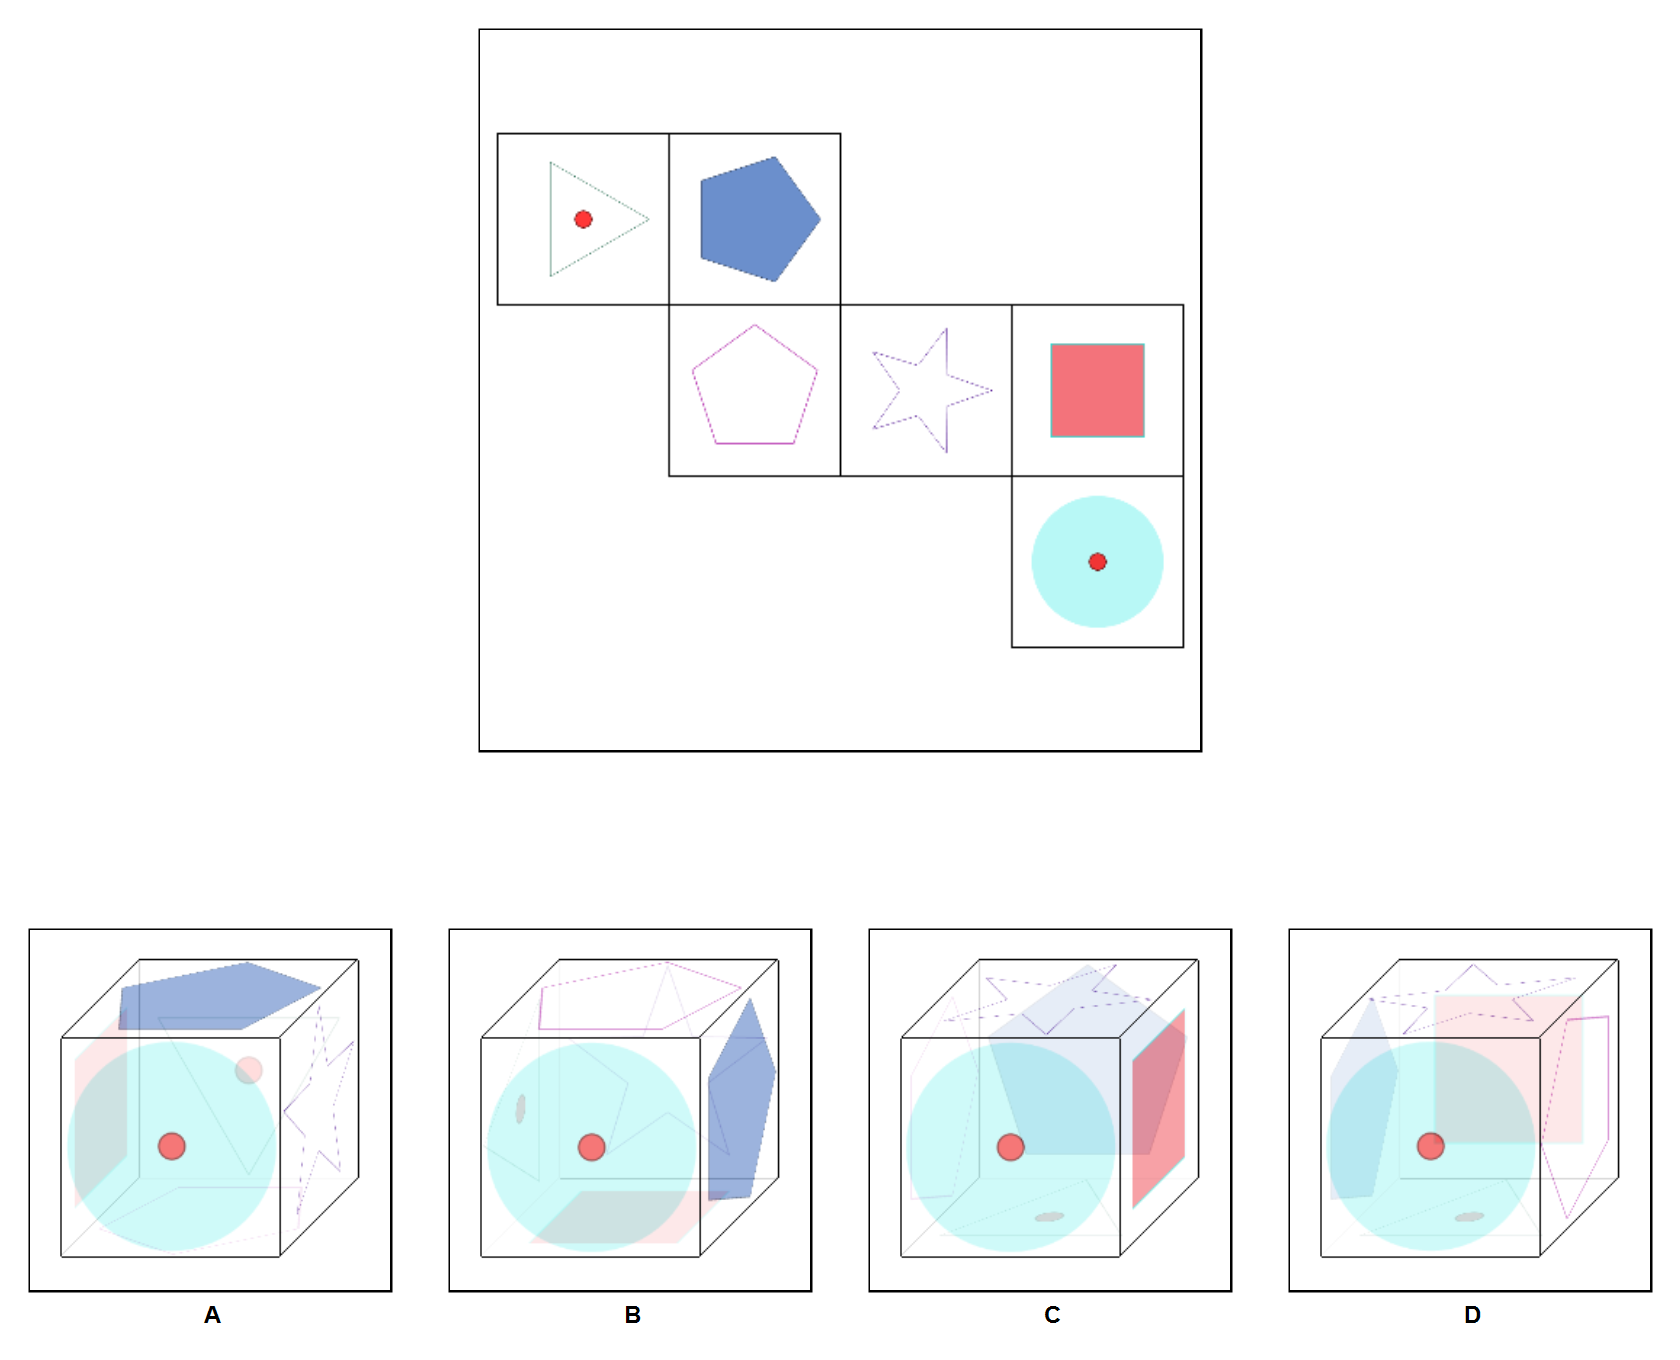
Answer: C